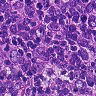
Metastatic tissue present: no